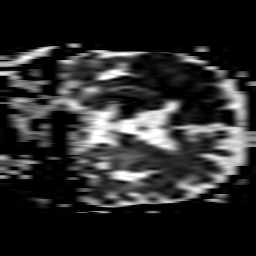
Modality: ADC
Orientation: coronal
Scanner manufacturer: philips
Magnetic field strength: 3 T
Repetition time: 4.603 s
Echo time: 0.07332 s